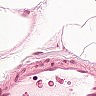
Metastatic tissue present: no